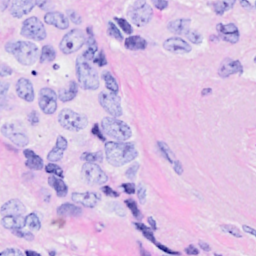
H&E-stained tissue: Breast